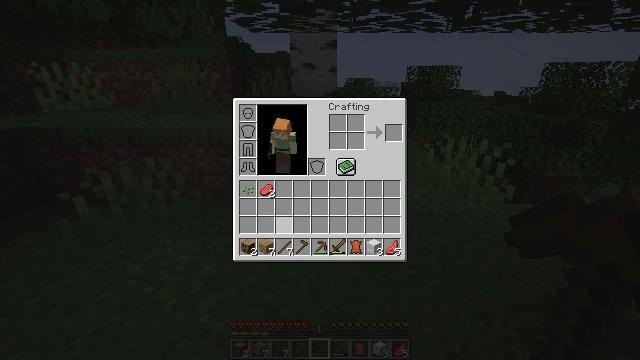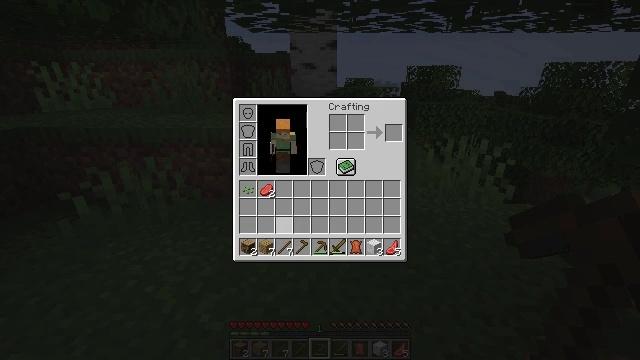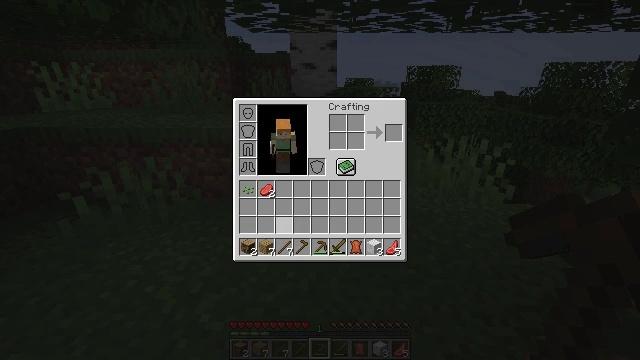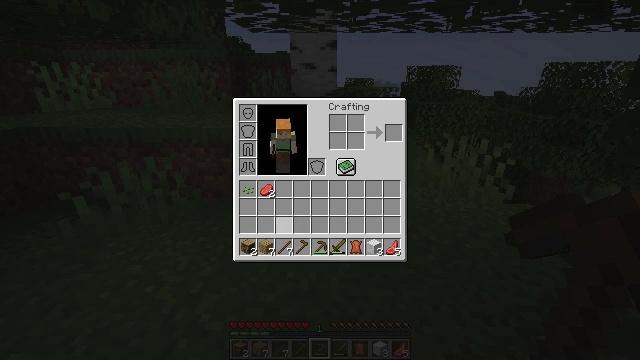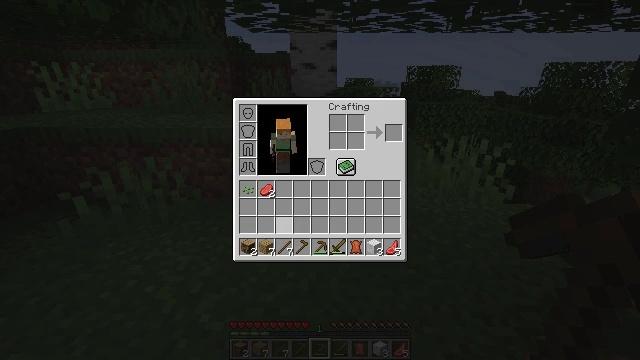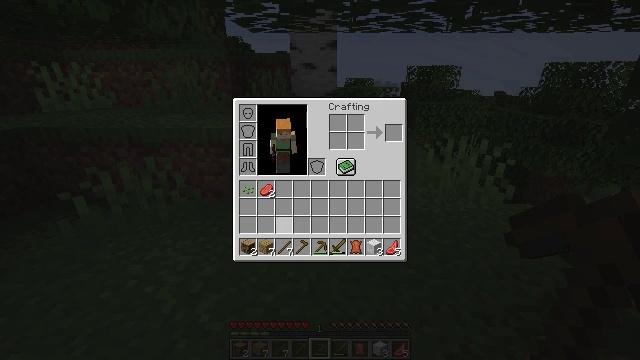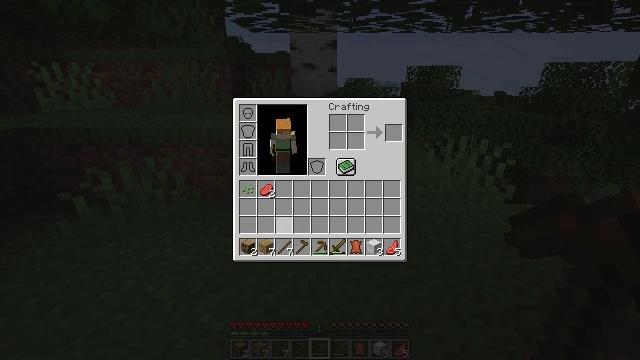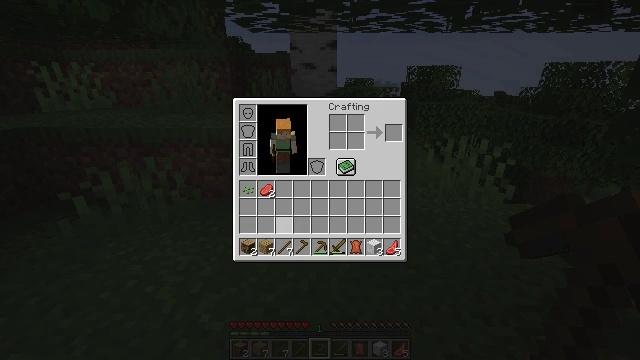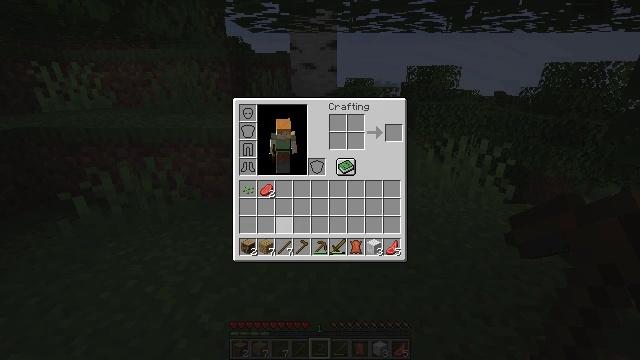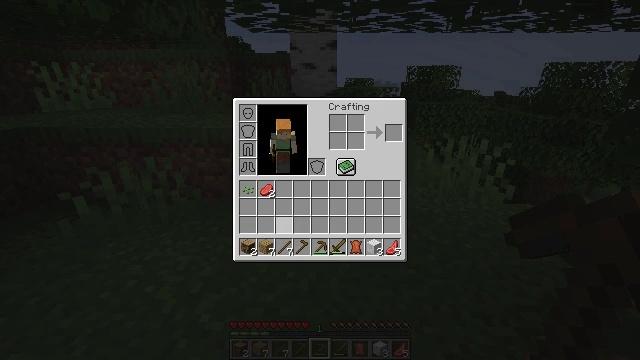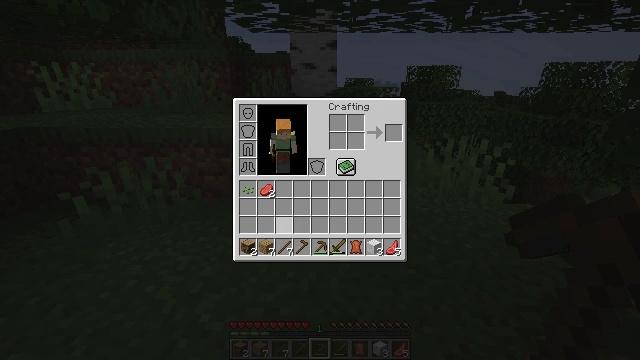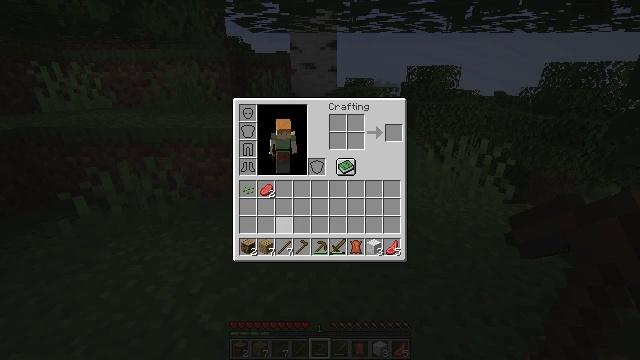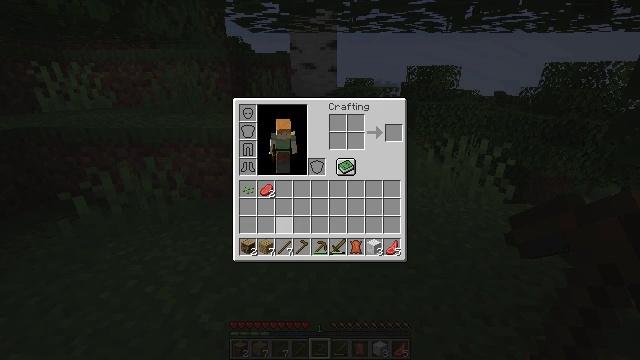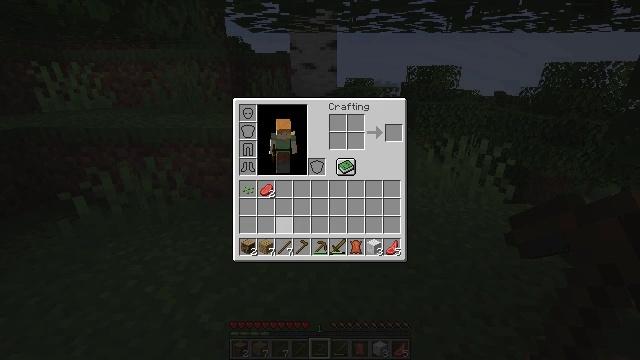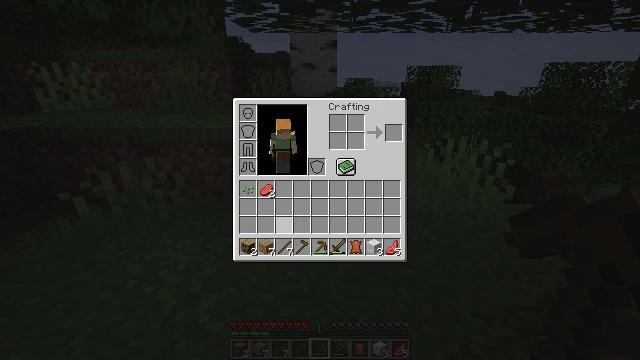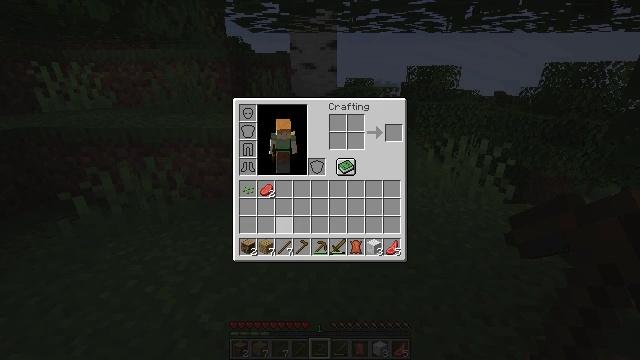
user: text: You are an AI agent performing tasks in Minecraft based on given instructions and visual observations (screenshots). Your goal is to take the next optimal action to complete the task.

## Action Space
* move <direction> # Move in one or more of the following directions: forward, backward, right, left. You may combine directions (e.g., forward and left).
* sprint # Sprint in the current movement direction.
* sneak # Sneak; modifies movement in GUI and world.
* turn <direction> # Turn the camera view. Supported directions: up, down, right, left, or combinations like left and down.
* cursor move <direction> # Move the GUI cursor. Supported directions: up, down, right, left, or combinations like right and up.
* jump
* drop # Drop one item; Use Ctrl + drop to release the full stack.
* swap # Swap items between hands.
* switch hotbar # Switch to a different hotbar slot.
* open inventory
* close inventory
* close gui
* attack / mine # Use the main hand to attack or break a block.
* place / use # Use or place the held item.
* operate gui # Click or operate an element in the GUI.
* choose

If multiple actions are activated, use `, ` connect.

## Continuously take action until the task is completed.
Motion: motion action
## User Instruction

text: Gather oak logs from trees.
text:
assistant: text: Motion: no_op
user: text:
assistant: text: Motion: no_op
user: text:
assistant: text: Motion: no_op
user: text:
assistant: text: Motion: no_op
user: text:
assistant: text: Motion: no_op
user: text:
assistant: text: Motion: no_op
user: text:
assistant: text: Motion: no_op
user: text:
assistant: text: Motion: no_op
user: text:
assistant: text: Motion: no_op
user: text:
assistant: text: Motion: no_op
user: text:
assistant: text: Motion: no_op
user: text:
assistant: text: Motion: no_op
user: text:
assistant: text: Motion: no_op
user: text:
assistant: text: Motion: no_op
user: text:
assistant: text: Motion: no_op
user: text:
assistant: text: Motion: no_op
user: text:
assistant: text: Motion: no_op
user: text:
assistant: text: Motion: no_op
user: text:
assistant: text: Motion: no_op
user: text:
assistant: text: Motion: no_op
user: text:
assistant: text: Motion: no_op
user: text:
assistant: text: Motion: no_op
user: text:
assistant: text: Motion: no_op
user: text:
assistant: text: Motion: no_op
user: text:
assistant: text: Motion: no_op
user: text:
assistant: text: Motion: no_op
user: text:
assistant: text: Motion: no_op
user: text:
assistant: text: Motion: no_op
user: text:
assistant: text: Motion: no_op
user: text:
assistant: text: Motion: no_op